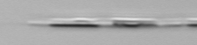
Label: Pseudo-nitzschia